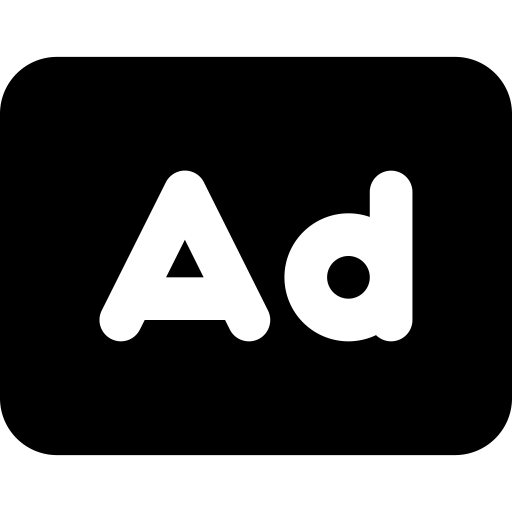
Tags: icon, FontAwesome, fa-icon, solid, rectangle, ad